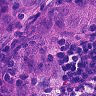
Metastatic tissue present: yes